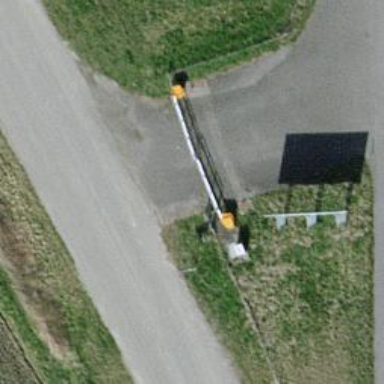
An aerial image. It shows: Lift gate barrier.